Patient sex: F
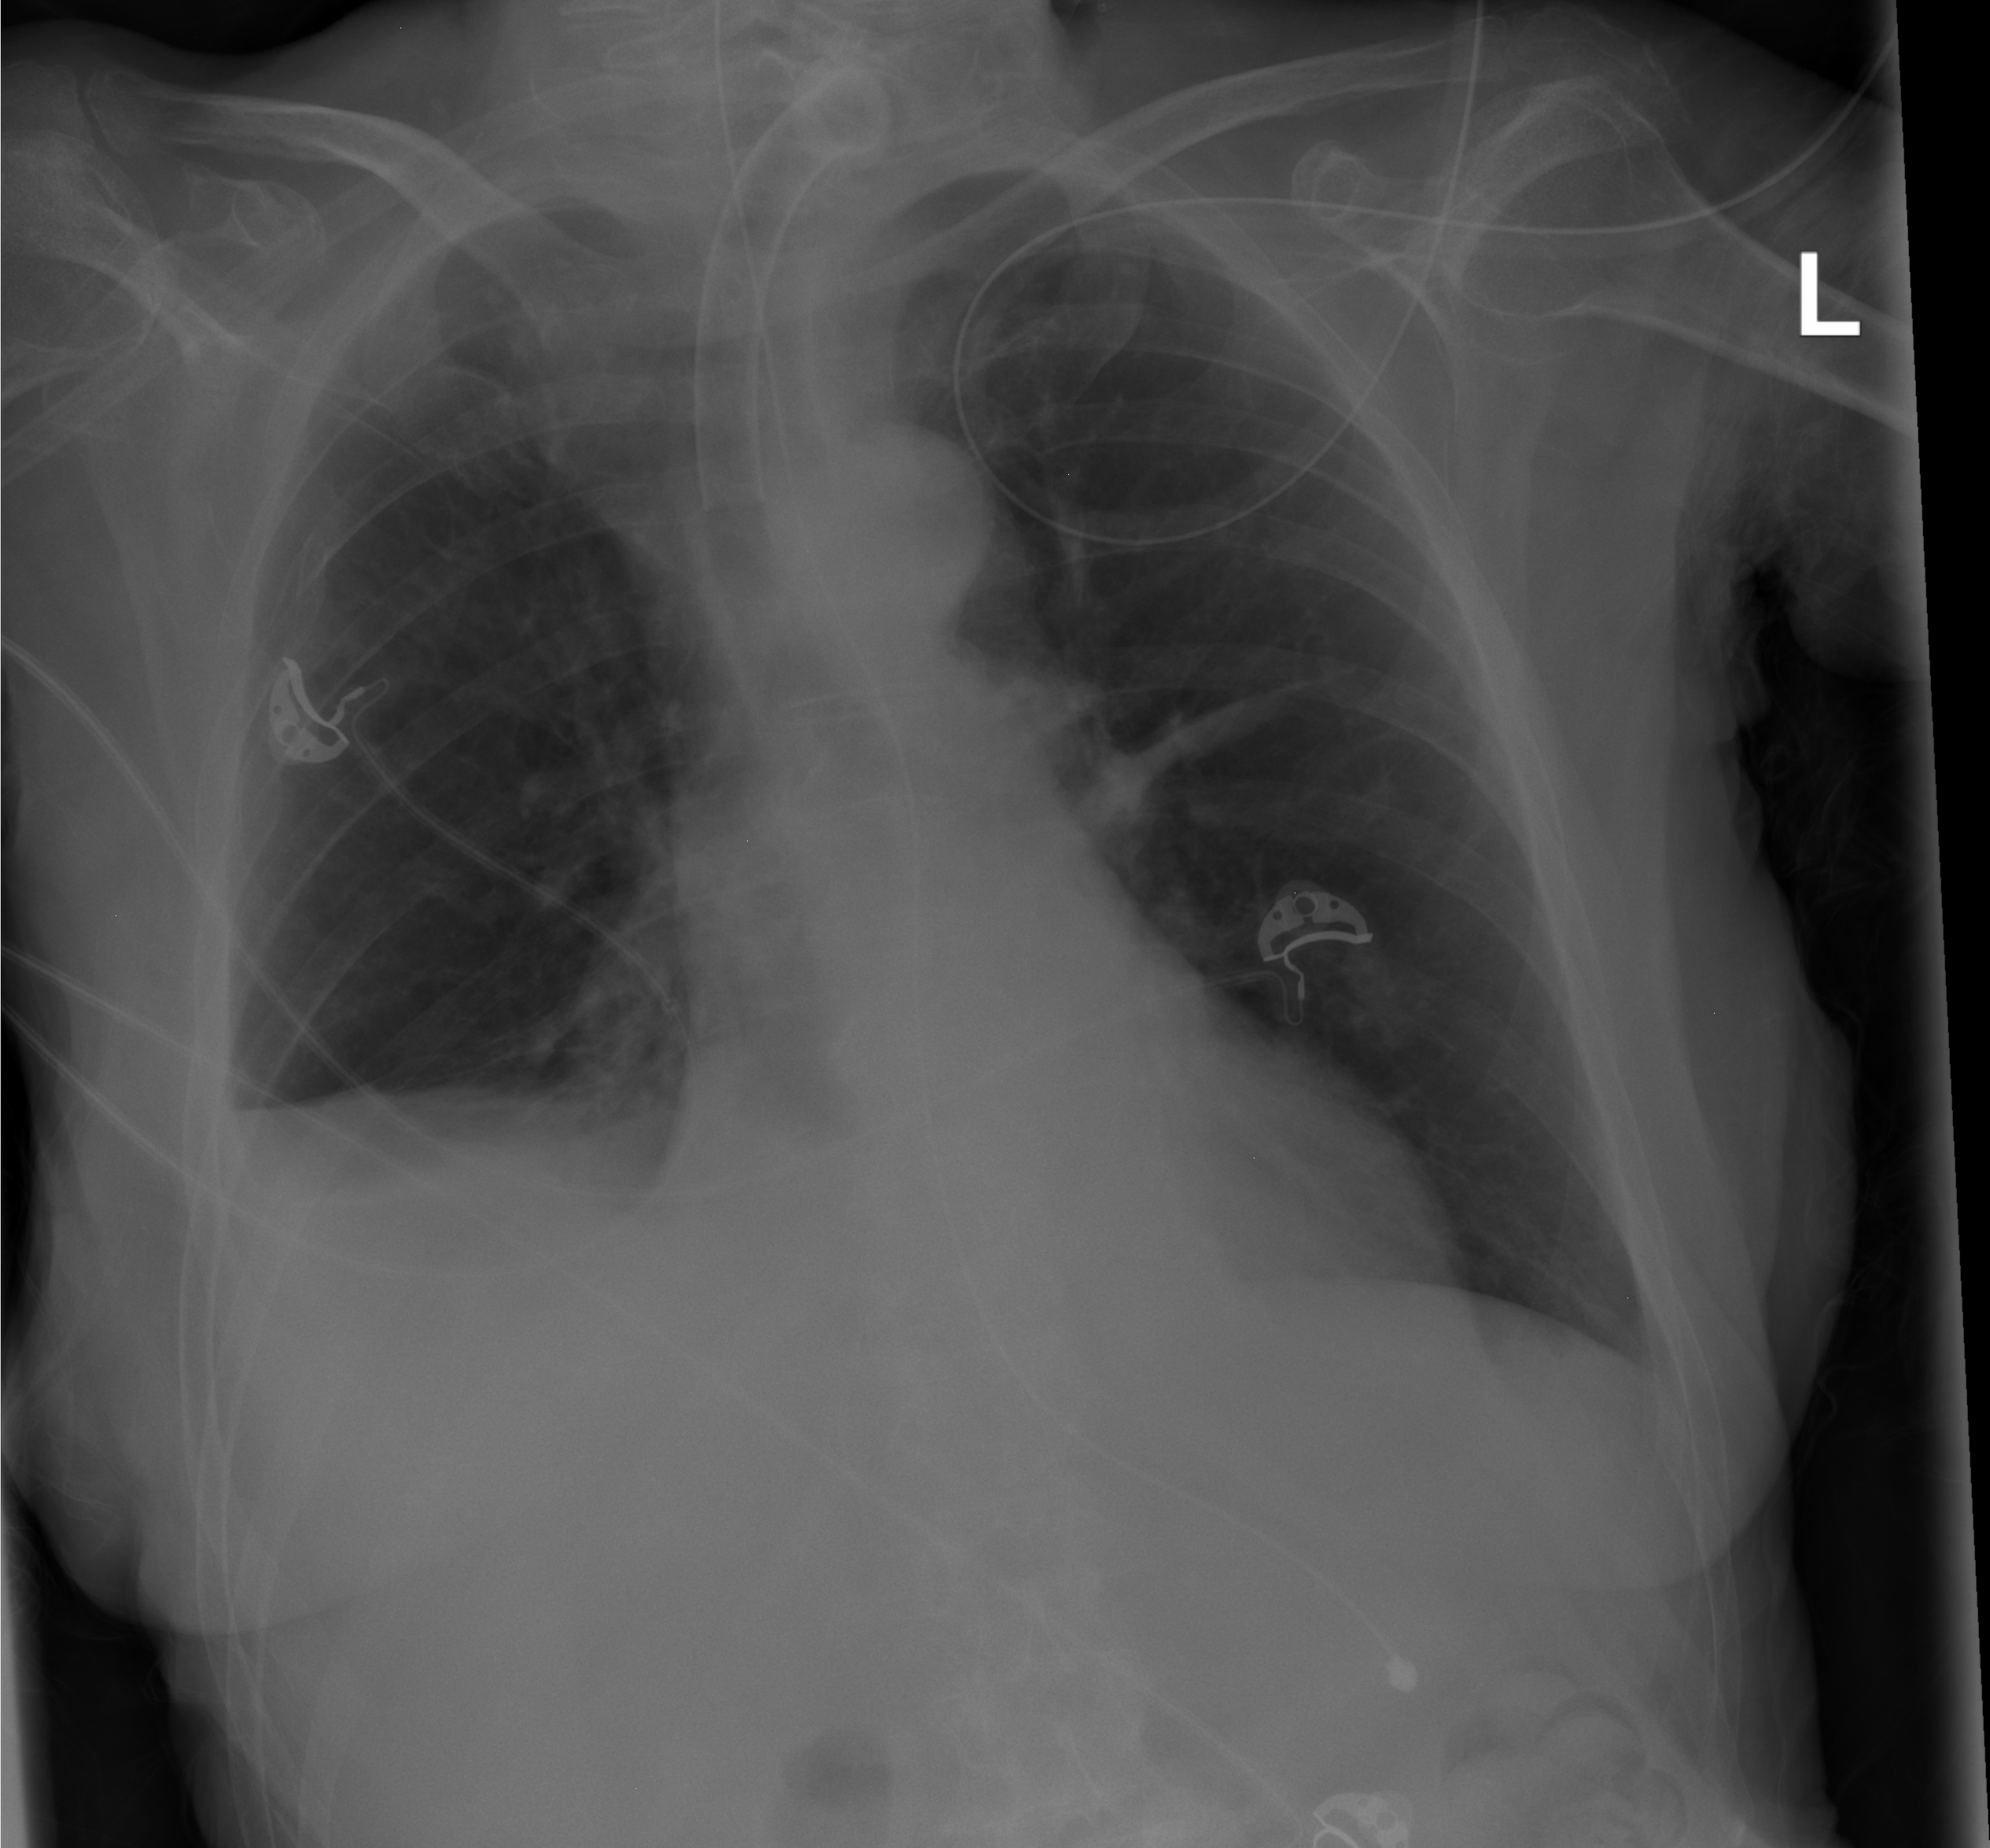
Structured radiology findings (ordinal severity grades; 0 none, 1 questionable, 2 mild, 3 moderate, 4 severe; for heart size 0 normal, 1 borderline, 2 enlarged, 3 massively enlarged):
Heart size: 0
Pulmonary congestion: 1
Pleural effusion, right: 2
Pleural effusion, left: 0
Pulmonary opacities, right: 0
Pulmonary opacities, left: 0
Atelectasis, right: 2
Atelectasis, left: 0